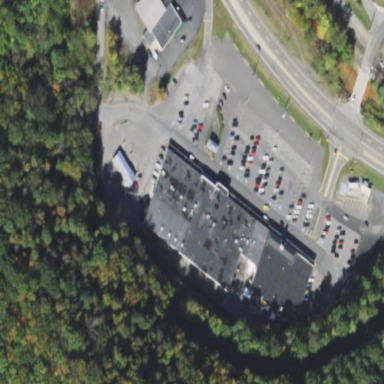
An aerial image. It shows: Retail building.